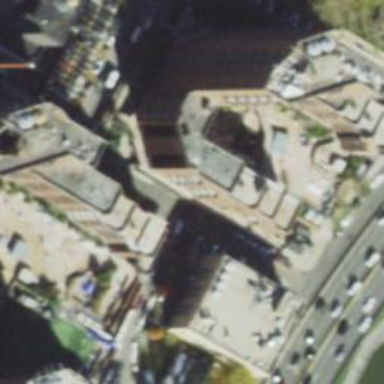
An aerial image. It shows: Building with flat concrete roof.